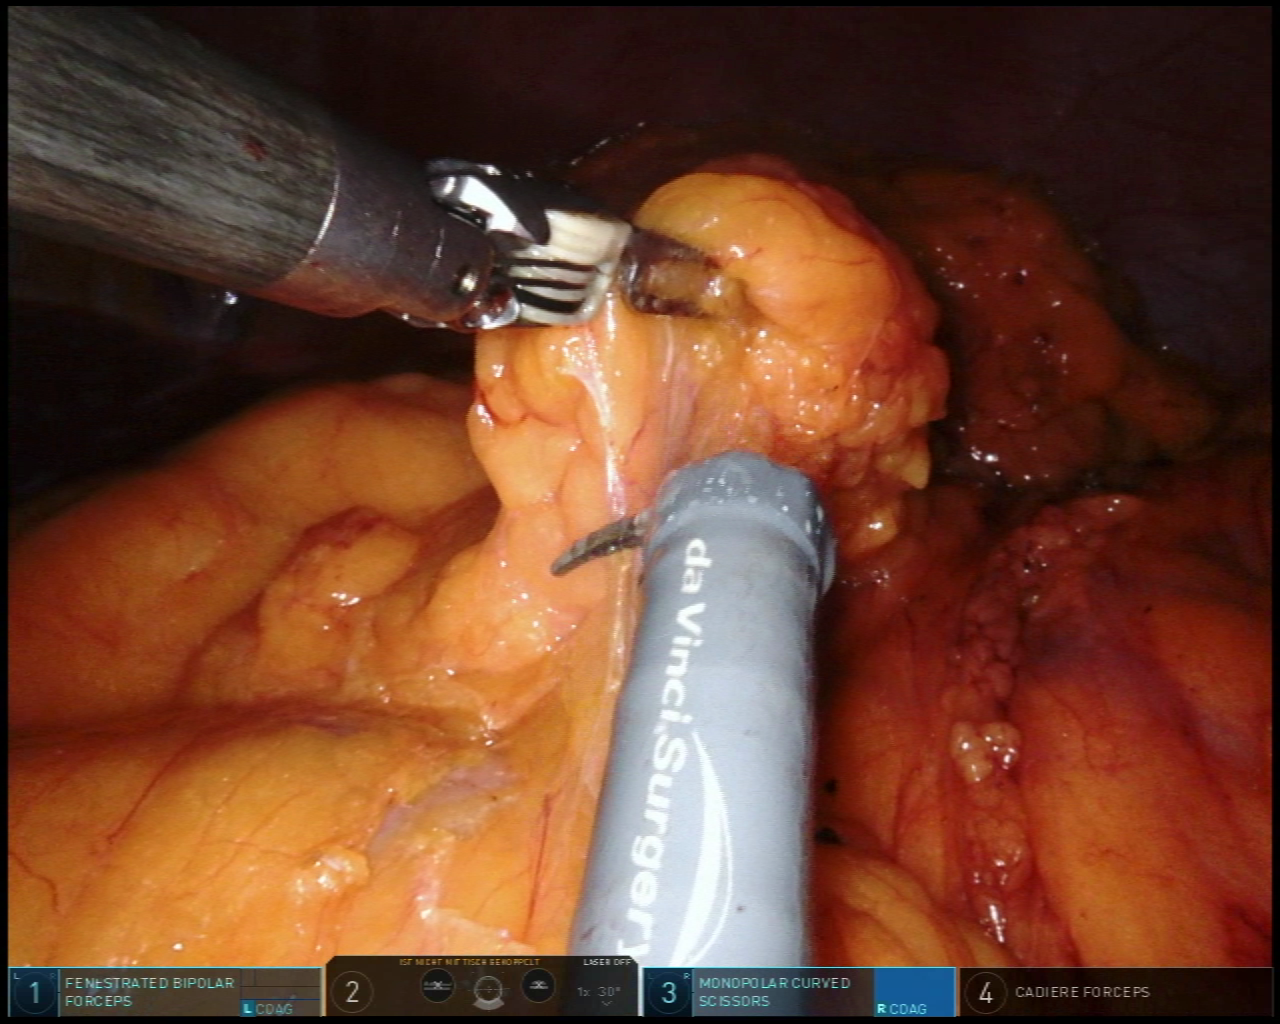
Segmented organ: liver
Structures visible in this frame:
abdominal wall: yes
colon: yes
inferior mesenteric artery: no
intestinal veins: no
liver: yes
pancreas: no
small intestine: no
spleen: no
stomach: no
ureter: no
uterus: no
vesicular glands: no